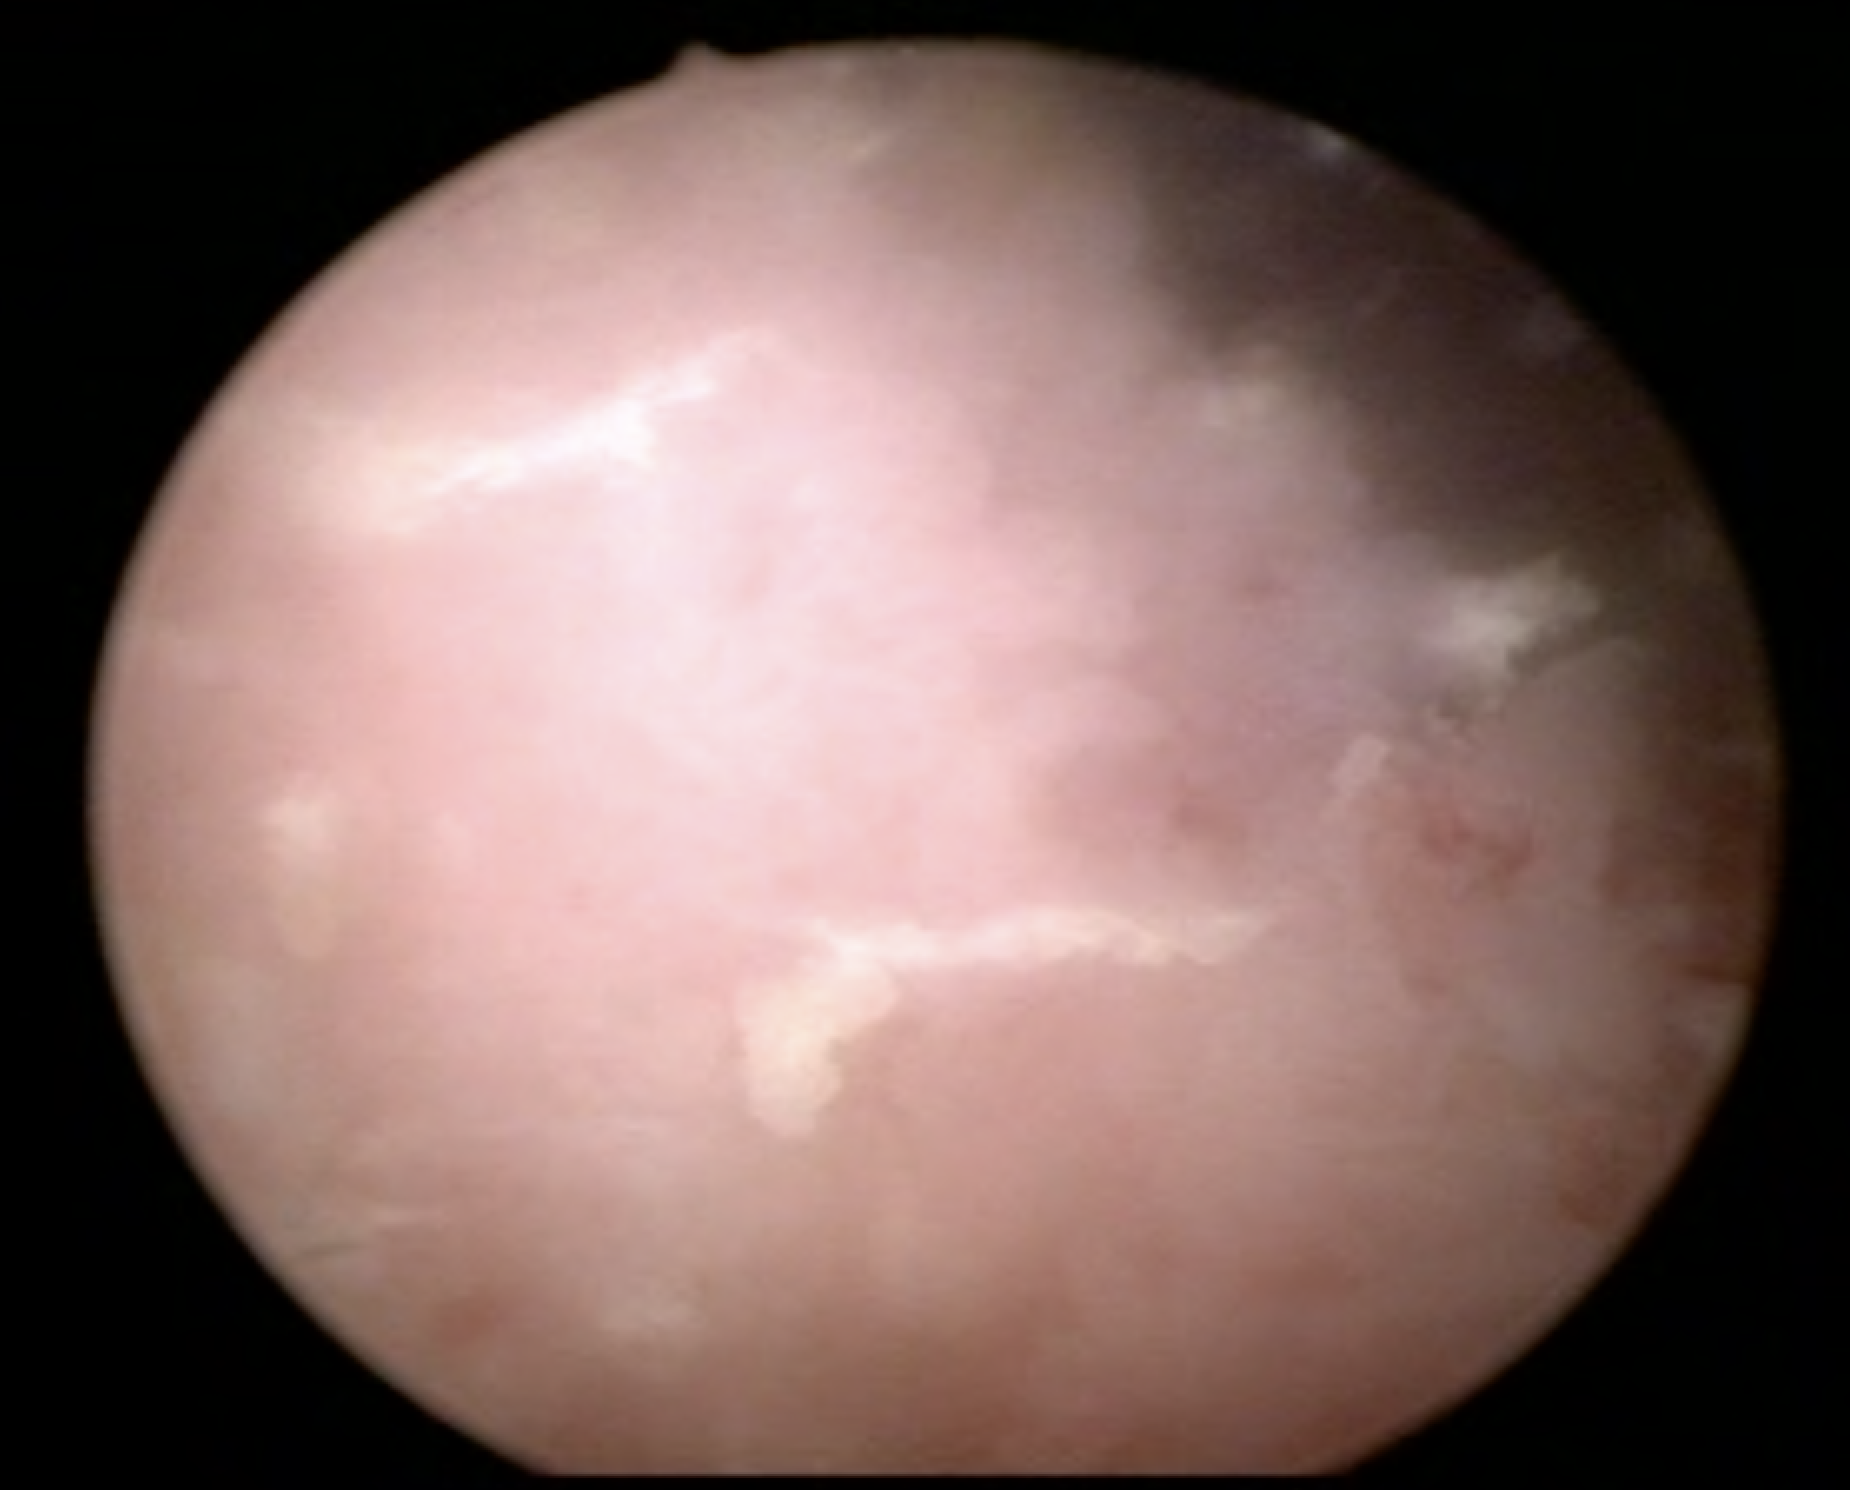
Modality: WLC
Class: Malignant
Subclass: LowGradePapillary
Lesion: L1
Stage: Ta
Morphology: Papillary
Bladder cancer association: Yes